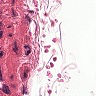
Metastatic tissue present: no